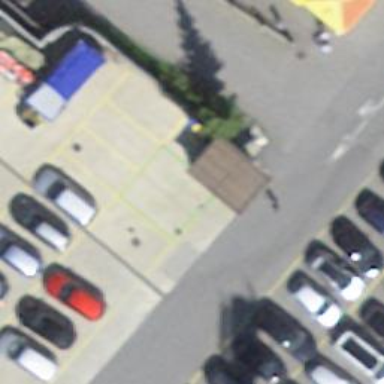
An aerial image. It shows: Charging station.